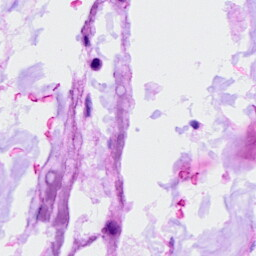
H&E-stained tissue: Ovarian